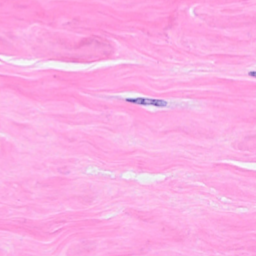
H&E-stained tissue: Breast